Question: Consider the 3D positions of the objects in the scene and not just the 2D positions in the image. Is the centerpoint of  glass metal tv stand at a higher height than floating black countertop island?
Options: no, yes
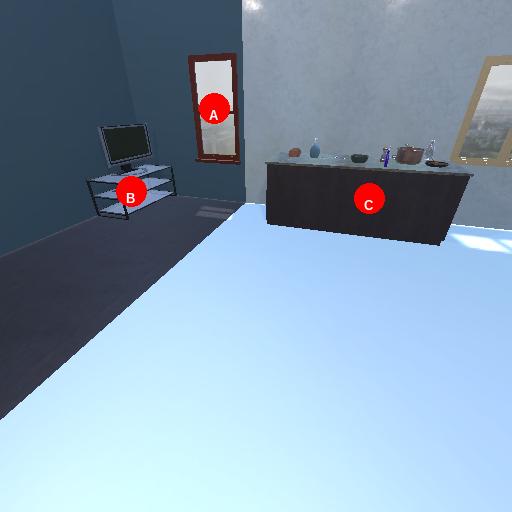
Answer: no